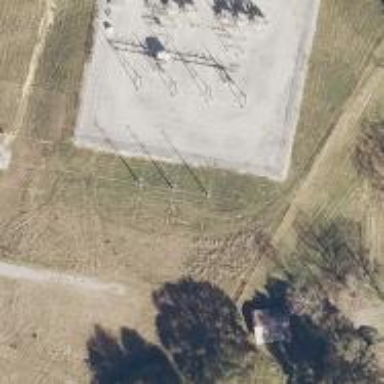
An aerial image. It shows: Power pole.